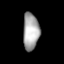
Tissue: lung
Cell type: Epithelial cells
Senescence score: 0.1832
Nuclear area (px): 587
Mean DAPI intensity: 168.009